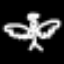
Label: angel